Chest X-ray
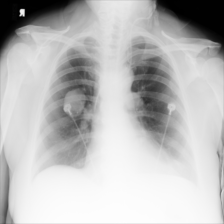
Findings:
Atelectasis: negative
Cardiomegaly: negative
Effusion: negative
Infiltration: negative
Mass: negative
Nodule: positive
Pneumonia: negative
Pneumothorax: negative
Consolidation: negative
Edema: negative
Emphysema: negative
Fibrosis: negative
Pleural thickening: negative
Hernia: negative